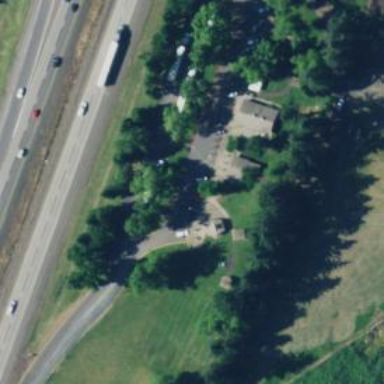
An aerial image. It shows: Rest area along the road.